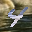
Label: 4